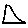
Label: triangle